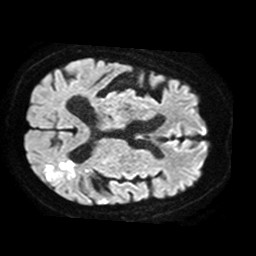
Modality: TRACE
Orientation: axial
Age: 70
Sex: male
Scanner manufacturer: philips
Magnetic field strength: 1.5 T
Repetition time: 3.681 s
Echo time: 0.09411 s